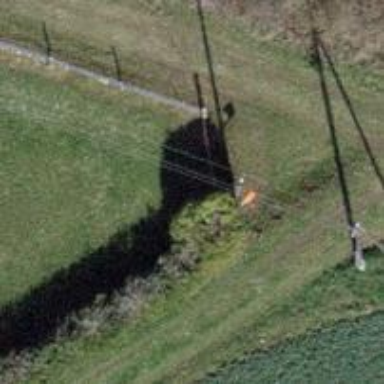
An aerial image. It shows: Aerial marker.